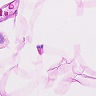
Metastatic tissue present: no